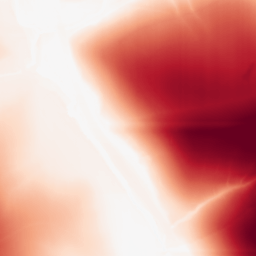
Category: morphological
Decomposition family: rolling_ball
Decomposition parameters: radius: 200
Upsampling method: bspline
Upsampling parameters: scale: 8
Upsampling scale: 8